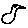
Label: bird